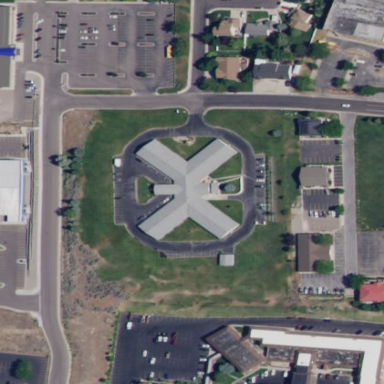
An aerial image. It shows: Nursing home building.